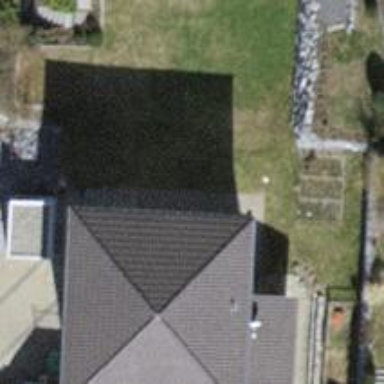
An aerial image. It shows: Detached building with tiled roof.